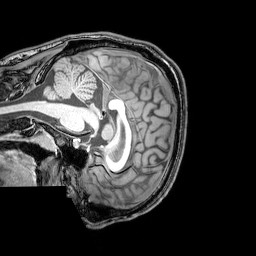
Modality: T1w
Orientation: sagittal
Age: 21
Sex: male
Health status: healthy
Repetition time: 0.081 s
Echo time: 0.037 s